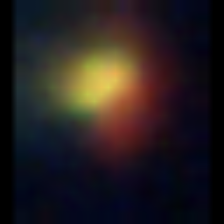
Taxon: NanoPlankton
Group: Other